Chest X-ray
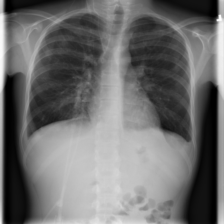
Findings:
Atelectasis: negative
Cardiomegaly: negative
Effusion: positive
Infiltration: positive
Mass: negative
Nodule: negative
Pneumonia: negative
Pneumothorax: negative
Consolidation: negative
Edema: negative
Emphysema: negative
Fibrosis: negative
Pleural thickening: negative
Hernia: negative